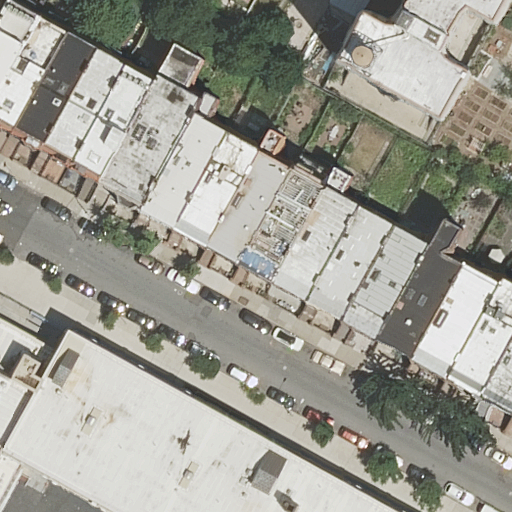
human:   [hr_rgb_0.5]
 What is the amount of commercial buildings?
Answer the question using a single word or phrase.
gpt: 0

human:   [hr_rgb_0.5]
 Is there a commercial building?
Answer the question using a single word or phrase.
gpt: no

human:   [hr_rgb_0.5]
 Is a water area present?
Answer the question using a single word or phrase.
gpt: no

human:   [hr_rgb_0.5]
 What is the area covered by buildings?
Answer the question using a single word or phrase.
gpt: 4462m2

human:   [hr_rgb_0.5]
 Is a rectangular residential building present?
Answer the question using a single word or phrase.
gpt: yes

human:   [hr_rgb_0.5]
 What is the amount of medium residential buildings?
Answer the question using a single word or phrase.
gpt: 16

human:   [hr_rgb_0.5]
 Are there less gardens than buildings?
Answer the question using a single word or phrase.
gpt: yes

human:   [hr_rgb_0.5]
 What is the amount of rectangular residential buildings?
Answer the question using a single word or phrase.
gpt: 12

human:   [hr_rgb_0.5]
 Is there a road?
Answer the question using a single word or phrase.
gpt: yes

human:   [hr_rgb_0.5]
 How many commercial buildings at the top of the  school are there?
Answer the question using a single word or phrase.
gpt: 0

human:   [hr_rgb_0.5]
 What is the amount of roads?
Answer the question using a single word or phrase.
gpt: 1

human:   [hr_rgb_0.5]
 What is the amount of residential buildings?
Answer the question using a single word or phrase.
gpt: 19

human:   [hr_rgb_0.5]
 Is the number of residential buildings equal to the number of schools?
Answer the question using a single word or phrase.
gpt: no

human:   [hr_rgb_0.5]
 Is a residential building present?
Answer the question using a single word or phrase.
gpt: yes

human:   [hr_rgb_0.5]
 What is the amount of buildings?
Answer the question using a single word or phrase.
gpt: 20

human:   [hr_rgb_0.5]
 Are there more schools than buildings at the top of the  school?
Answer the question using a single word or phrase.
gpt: no

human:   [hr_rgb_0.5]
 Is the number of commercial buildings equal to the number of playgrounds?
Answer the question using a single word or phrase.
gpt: no

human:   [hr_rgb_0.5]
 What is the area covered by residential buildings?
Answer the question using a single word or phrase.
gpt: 3065m2

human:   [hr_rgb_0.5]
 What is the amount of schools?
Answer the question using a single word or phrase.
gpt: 1

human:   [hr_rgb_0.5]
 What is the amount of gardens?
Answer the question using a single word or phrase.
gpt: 1

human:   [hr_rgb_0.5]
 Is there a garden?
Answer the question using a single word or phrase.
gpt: yes

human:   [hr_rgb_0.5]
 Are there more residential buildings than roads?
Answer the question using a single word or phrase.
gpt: yes

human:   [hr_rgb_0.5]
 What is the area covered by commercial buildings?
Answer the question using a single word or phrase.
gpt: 0m2

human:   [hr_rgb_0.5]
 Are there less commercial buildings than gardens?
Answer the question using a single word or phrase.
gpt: yes

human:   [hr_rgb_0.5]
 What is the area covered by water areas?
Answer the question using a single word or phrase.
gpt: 0m2

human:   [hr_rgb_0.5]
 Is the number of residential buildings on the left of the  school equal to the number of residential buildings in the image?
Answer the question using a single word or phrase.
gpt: no

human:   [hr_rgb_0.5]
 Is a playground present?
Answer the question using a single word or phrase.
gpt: yes

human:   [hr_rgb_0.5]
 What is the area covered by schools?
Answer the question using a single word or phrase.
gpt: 5777m2

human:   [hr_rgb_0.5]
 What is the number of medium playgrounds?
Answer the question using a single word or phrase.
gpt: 0

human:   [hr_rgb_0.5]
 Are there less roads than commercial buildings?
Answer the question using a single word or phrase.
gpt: no

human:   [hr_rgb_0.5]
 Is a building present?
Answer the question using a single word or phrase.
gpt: yes

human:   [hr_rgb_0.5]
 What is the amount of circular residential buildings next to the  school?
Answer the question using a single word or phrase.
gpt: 0

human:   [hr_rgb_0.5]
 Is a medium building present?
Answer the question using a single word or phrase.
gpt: yes

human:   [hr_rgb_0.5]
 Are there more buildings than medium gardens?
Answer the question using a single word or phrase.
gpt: yes

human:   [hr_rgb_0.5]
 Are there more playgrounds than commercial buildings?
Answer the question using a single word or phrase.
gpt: yes

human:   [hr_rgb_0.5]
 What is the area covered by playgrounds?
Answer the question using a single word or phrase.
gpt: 4385m2

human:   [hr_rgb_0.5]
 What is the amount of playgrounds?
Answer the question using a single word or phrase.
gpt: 1

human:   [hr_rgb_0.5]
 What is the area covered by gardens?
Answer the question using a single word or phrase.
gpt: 1202m2

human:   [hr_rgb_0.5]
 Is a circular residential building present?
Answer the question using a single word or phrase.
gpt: no

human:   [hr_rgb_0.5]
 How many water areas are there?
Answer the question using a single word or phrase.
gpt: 0

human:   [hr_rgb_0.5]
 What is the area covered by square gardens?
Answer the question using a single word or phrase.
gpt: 0m2

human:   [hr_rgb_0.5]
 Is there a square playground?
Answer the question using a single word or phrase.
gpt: no

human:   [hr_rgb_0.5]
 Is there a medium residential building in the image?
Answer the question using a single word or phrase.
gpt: yes

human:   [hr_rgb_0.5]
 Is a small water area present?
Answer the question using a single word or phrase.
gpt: no

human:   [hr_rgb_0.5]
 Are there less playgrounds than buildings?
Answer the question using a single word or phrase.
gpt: yes

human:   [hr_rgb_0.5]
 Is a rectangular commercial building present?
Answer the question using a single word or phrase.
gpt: no

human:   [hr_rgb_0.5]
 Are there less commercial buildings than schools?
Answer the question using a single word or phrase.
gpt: yes

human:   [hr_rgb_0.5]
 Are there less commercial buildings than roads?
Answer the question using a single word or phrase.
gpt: yes

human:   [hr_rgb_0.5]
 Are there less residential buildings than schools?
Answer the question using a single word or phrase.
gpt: no

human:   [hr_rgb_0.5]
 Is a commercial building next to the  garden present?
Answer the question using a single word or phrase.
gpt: no

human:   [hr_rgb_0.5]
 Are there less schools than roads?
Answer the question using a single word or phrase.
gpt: no

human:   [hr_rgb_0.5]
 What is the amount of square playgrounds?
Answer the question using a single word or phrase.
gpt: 0

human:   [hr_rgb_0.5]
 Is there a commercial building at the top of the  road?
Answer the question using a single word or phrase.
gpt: no

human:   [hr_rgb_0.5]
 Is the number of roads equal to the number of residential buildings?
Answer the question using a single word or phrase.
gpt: no

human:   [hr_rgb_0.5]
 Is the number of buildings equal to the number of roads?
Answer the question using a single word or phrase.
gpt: no

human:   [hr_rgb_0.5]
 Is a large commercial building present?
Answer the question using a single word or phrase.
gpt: no

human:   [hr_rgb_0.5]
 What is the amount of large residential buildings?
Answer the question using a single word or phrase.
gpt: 0

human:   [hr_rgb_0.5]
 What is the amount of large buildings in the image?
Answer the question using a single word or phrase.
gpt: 1

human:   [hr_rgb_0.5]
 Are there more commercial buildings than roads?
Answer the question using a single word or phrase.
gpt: no

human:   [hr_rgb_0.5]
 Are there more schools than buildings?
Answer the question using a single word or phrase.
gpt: no

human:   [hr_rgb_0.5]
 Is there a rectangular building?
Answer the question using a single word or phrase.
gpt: yes

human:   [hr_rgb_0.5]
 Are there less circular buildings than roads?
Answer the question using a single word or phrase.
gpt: yes

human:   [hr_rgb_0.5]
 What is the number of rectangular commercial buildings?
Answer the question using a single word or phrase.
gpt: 0

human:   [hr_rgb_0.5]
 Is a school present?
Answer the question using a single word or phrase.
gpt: yes